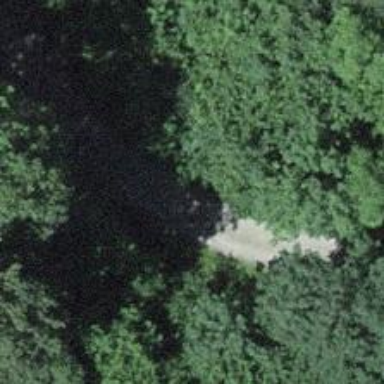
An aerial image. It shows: Unpaved track with grade2 tracktype.